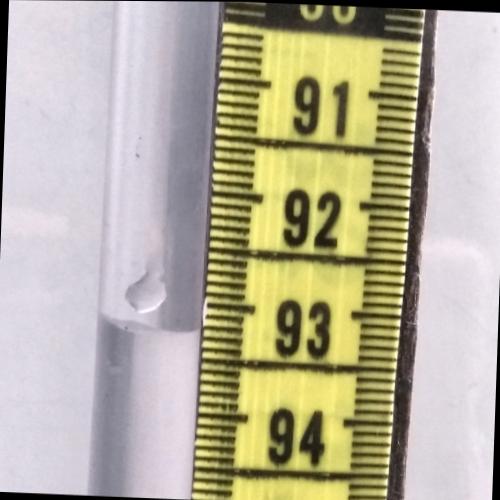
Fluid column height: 93.2 cm